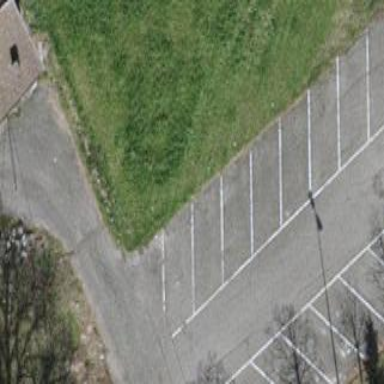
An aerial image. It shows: Parking area.